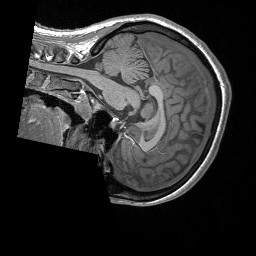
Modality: T1w
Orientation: sagittal
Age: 24
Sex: female
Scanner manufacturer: siemens
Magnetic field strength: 3 T
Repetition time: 1.56 s
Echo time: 0.00207 s